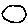
Label: circle